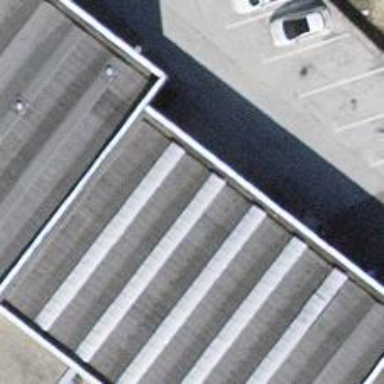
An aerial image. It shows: Car repair shop.